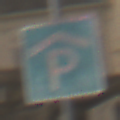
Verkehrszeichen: Parkhaus
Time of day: MorningAfternoon
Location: Outdoor (Suburban)
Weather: Overcast
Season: NotSpecified
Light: Natural